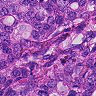
Metastatic tissue present: yes